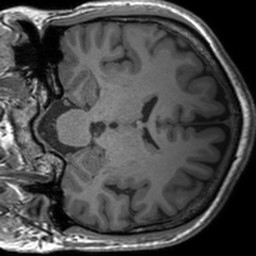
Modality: T1w
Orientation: coronal
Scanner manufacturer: siemens
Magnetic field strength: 3 T
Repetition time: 1.54 s
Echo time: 0.00234 s